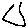
Label: triangle